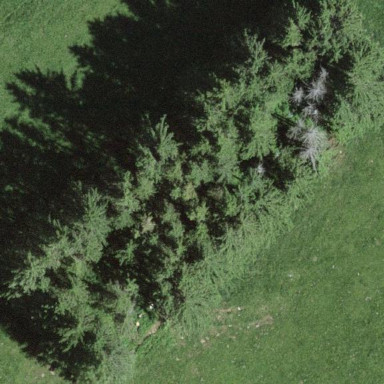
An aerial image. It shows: Evergreen needle-leaved forest.